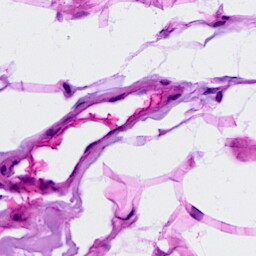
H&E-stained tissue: Breast